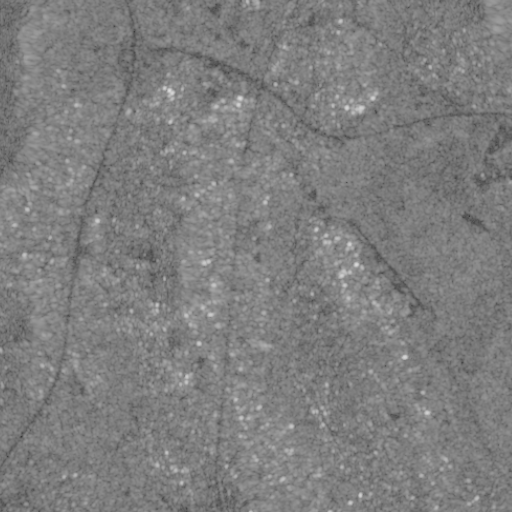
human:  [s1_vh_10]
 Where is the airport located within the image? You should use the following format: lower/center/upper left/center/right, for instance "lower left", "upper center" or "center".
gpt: The airport is located in the center right of the image.
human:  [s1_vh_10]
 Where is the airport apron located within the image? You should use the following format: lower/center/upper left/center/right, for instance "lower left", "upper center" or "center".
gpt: The airport apron is located in the center right of the image.
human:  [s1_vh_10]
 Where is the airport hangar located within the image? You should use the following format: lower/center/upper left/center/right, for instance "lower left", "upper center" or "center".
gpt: The airport hangar is located in the center right of the image.
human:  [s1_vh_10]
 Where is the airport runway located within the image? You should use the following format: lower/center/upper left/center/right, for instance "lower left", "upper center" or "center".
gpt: The airport runway is located in the center right of the image.
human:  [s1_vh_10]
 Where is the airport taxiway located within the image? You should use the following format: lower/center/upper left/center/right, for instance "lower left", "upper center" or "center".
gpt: The airport taxiway is located in the center right of the image.
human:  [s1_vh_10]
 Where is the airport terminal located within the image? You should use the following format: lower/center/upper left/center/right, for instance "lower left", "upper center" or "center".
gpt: The airport terminal is located in the center right of the image.
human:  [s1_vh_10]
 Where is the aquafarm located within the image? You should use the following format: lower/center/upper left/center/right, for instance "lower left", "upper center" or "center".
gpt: The aquafarm is located in the lower right of the image.
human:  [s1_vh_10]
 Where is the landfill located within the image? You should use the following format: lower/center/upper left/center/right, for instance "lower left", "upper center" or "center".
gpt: The landfill is located in the upper center of the image.
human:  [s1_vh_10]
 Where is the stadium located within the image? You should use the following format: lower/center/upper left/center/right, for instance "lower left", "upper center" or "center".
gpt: The stadium is located in the center left of the image.
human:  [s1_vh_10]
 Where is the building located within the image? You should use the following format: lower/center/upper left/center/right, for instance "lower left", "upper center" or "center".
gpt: There is no building in the image.

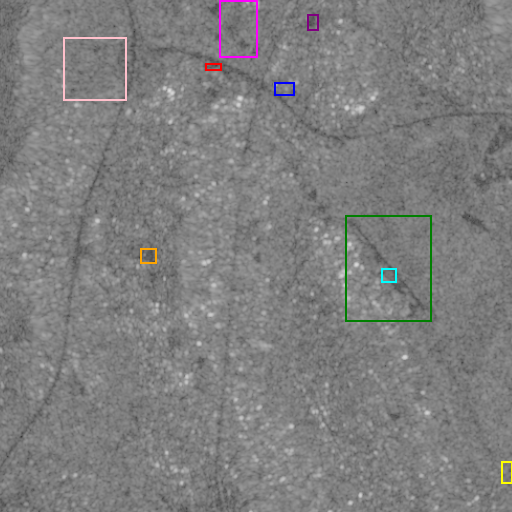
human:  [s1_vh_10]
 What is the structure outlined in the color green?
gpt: The structure outlined in green is an airport.
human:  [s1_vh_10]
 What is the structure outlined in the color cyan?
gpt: The structure outlined in cyan is an airport apron.
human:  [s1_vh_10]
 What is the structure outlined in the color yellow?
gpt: The structure outlined in yellow is an aquafarm.
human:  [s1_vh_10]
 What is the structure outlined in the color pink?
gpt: The structure outlined in pink is a crop field.
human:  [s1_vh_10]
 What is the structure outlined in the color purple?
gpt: The structure outlined in purple is a park.
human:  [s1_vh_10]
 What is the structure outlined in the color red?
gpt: The structure outlined in red is a parking lot.
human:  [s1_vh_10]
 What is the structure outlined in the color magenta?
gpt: The structure outlined in magenta is a quarry.
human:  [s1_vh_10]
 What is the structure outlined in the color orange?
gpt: The structure outlined in orange is a stadium.
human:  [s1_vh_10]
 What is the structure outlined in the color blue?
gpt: The structure outlined in blue is a building.